Question: '''
<p>Hello</p>
<p>Hello</p>
<p><span style="border: 5px dotted blue; border-radius: 1em;">Hello</span></p>
<p>Hello</p>
<p>Hello</p>
'''
As rendered in Chrome:

When rendered, the border 'takes up space' and offsets the location of the content as well as increasing the size required for the content. Is there a way to make the border do that? That is, have the border without any of the spacing/padding effects of the border?
The desired effect would be that the content is always in the same position whether or not it has a border (e.g. all the H in he above screenshot would have the same horizontal alignment). I can accept the border overlapping the content as well as extending outward, but if possible I would like to know how to do both.
I have considered making the border always present but transparent when not needed, however that makes spacing and padding quite a nuisance and I want to have borders of different sizes.
Note: I able to use CSS3 and HTML5, if required.
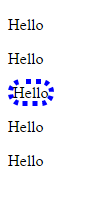
Answer: Use a negative margin the same width as the border.
'''
<p>Hello</p>
<p>Hello</p>
<p><span style="border: 5px dotted blue; border-radius: 1em; margin: -5px">Hello</span></p>
<p>Hello</p>
<p>Hello</p>
'''